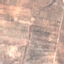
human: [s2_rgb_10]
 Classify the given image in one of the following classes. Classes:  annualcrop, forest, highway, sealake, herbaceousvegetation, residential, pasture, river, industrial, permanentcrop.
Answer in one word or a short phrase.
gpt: PermanentCrop